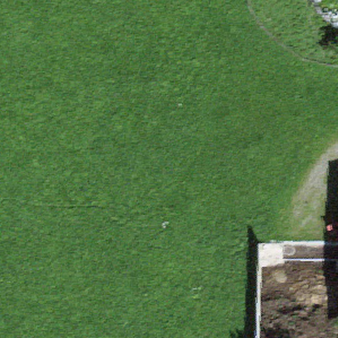
Label: other